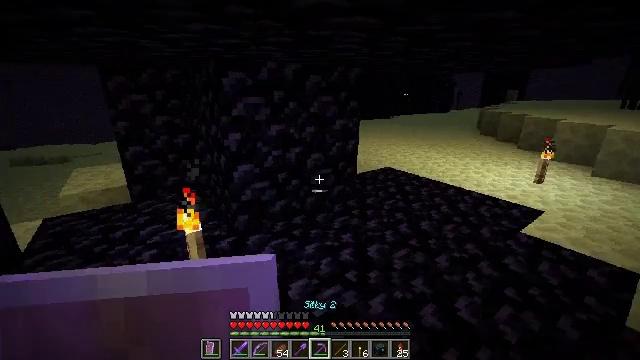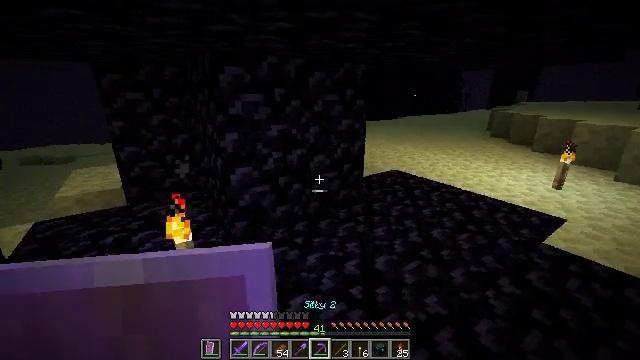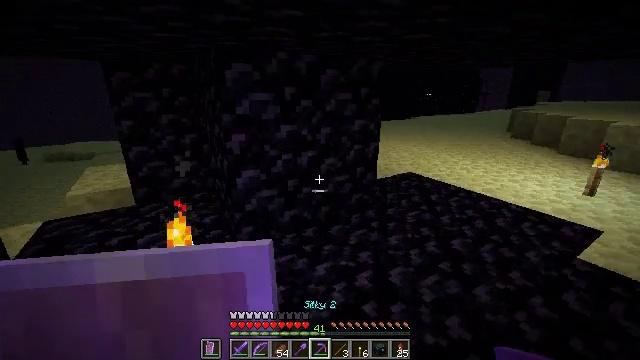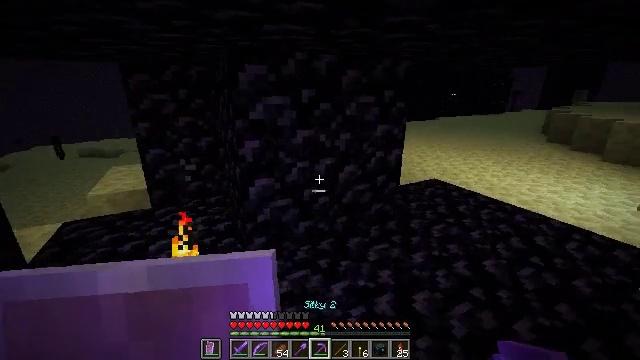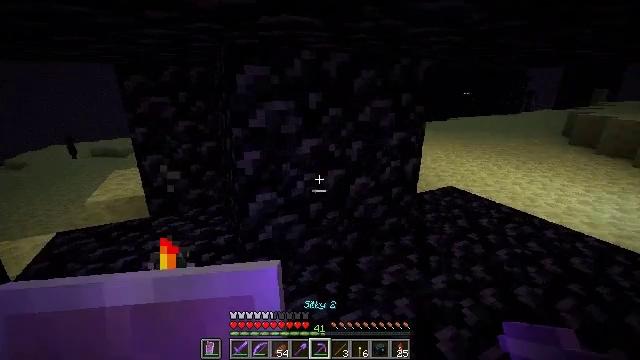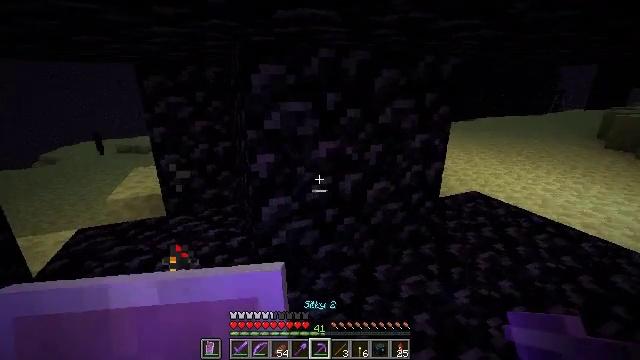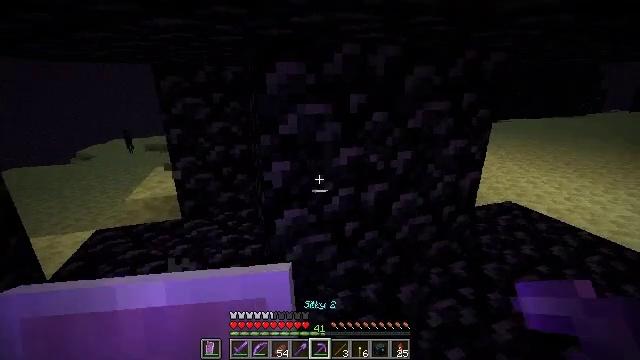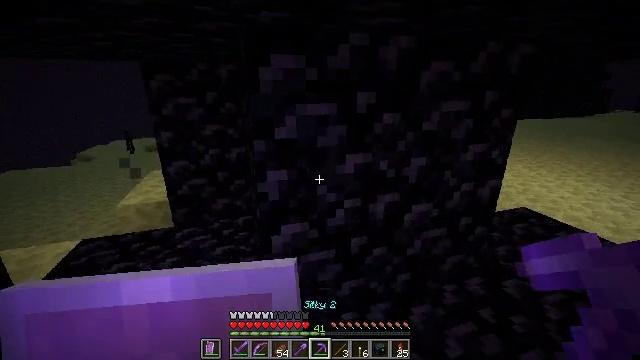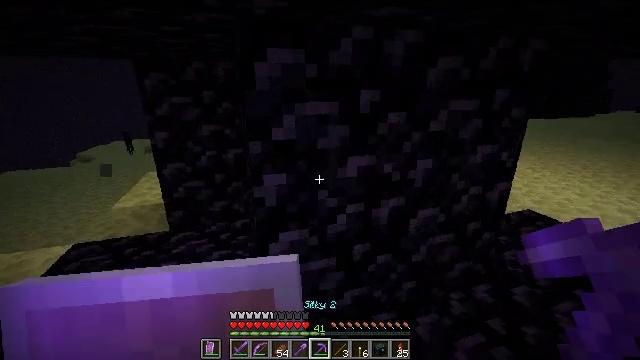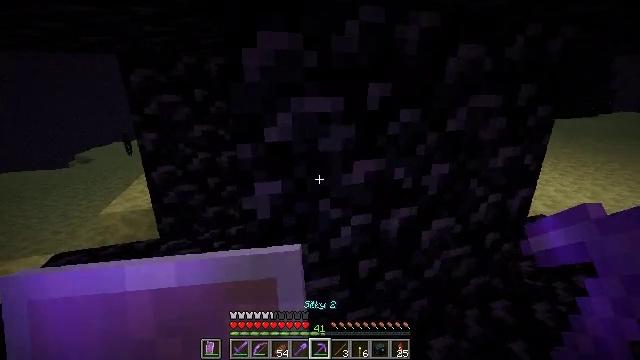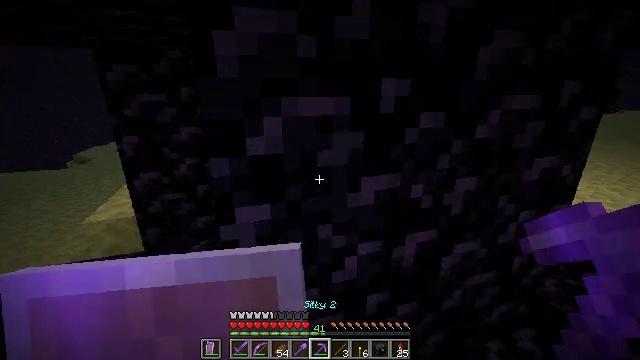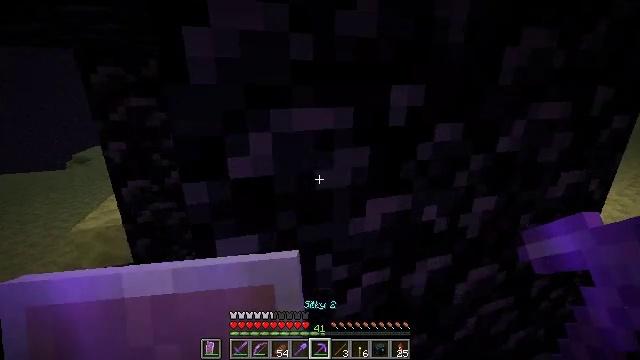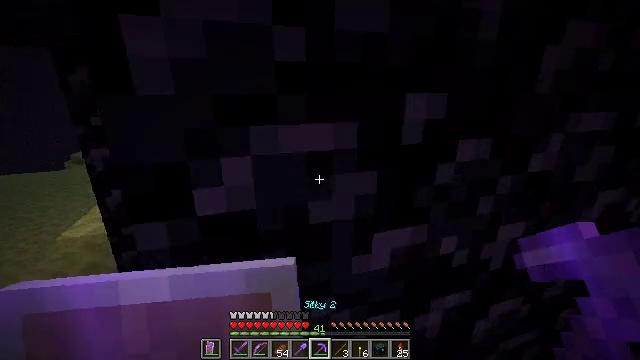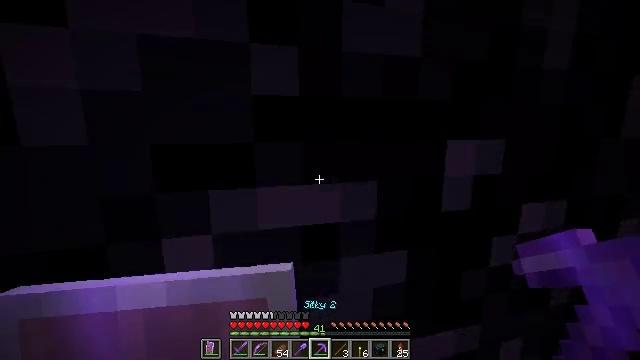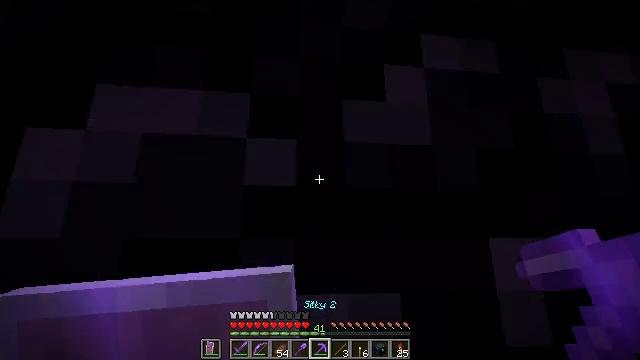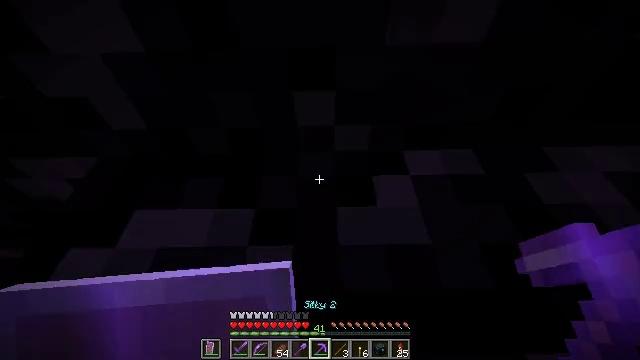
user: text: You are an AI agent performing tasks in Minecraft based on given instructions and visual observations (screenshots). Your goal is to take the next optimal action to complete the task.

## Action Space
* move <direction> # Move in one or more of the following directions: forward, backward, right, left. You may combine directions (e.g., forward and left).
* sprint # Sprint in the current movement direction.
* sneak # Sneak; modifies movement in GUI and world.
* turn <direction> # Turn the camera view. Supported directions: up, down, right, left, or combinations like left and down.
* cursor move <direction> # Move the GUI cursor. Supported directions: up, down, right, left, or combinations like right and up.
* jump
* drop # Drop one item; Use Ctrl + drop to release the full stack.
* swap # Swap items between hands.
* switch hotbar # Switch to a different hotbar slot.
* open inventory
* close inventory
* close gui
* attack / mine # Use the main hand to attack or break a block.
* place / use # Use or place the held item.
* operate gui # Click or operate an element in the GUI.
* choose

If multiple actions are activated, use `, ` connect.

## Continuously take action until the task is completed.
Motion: motion action
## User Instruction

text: Collect obsidian for crafting.
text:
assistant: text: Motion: move forward, turn left
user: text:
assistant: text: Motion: move forward, turn left
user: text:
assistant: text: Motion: move forward, turn left
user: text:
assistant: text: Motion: move forward, turn left
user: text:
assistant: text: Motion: move forward, turn left
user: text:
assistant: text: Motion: move forward, turn left
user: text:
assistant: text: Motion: move forward
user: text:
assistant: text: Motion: move forward
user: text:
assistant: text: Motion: move forward
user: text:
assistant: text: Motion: move forward
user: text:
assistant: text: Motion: move forward
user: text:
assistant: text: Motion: move forward
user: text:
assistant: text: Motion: move forward, turn left and up
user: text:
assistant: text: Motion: move forward, turn left and up
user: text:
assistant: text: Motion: move forward, turn left and up
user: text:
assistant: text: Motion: move forward, turn left and up
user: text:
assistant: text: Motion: move forward, turn up
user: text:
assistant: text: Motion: move forward, turn left and up
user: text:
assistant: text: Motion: turn left and up
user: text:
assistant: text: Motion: turn left and up
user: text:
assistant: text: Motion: turn left and up
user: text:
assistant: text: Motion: turn up
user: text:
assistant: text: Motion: no_op
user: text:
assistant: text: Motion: no_op
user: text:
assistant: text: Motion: no_op
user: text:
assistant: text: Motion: no_op
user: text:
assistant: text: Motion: no_op
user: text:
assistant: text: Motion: turn right and up
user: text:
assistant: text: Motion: turn right and up
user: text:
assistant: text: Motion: turn right